Chest X-ray:
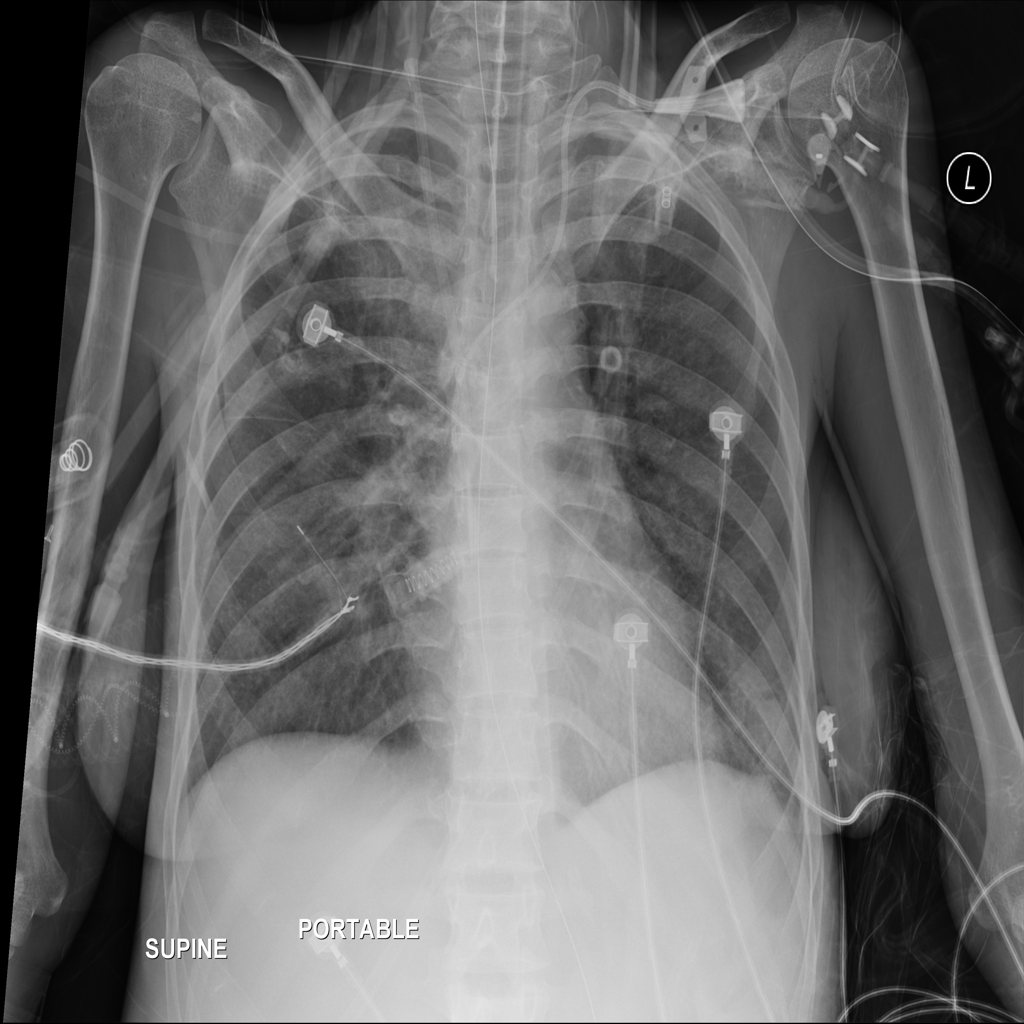
Findings: Effusion
No abnormal finding: no